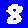
Digit: 8